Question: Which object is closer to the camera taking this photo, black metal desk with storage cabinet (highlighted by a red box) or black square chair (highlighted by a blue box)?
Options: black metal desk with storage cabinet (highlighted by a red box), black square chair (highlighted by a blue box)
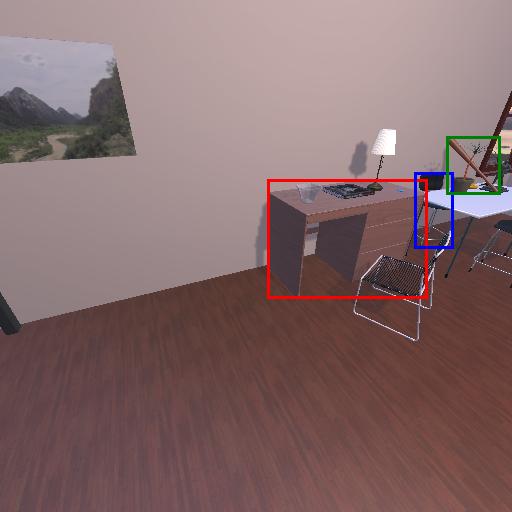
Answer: black metal desk with storage cabinet (highlighted by a red box)